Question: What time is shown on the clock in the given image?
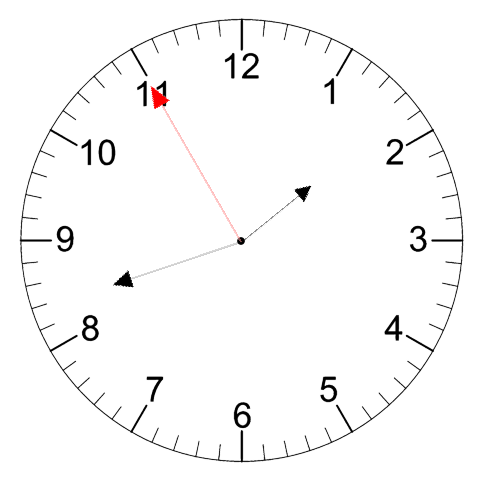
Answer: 01:41:55